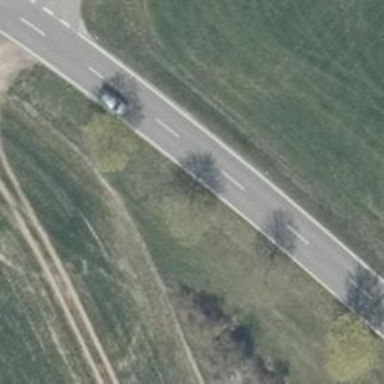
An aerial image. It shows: Avenue lined with deciduous broadleaved trees.